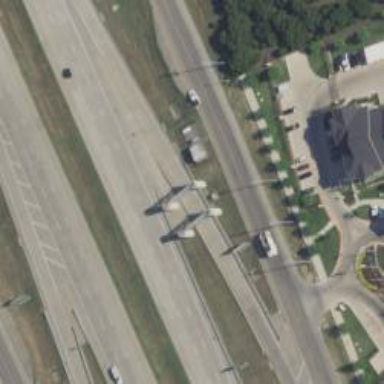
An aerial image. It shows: Toll gantry on the road.